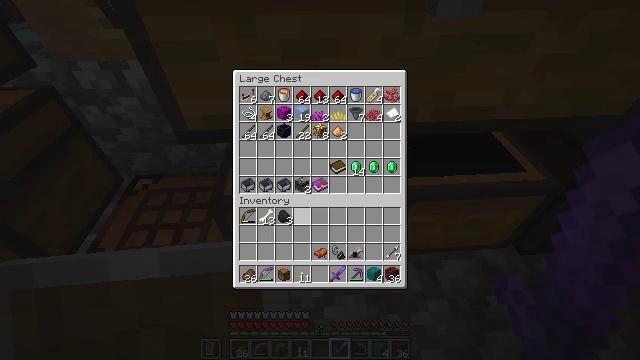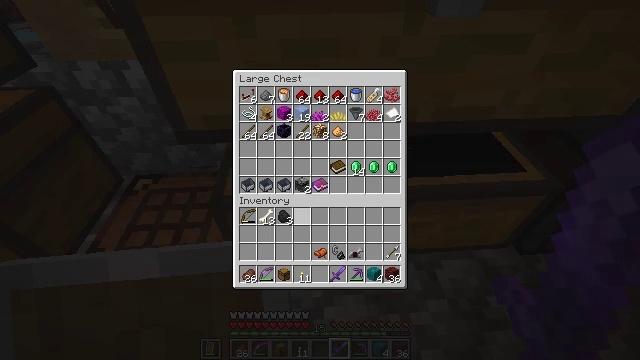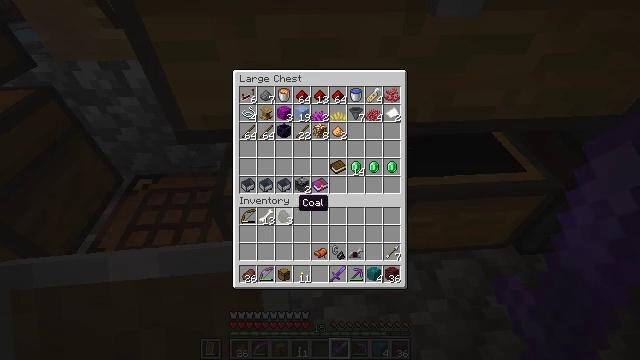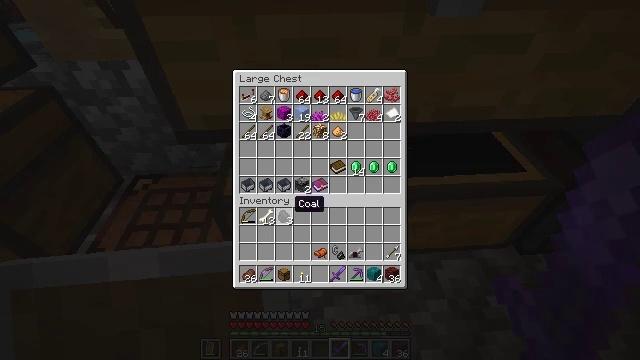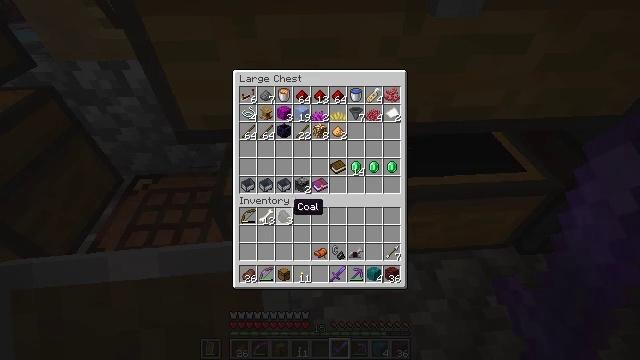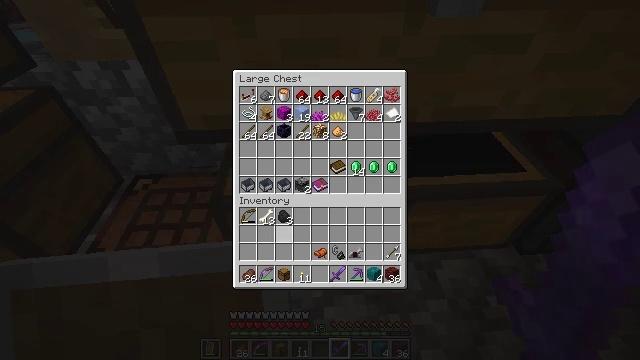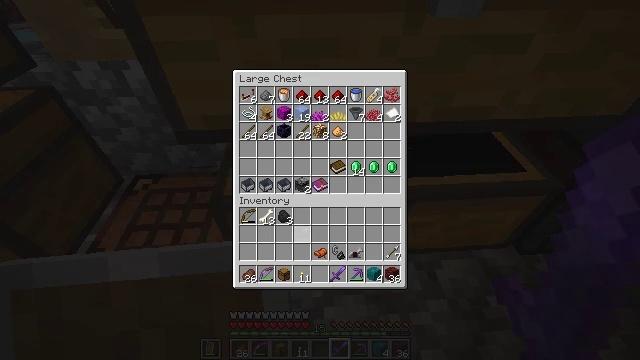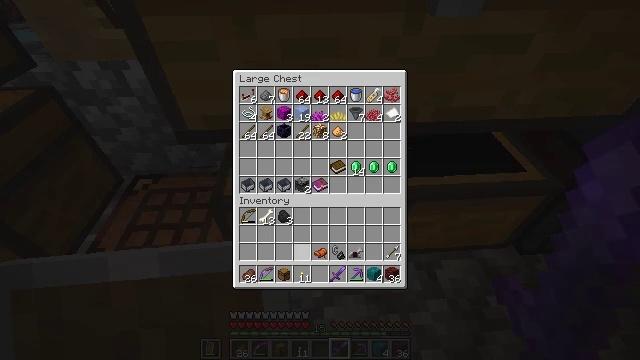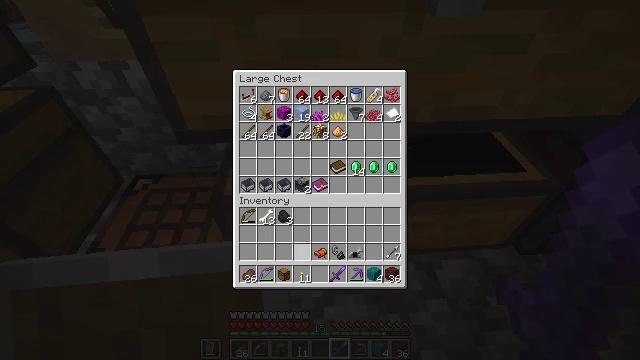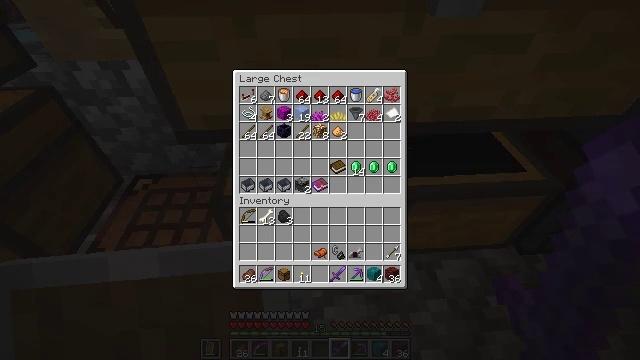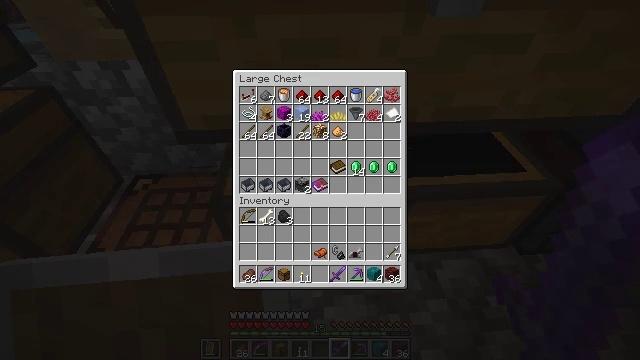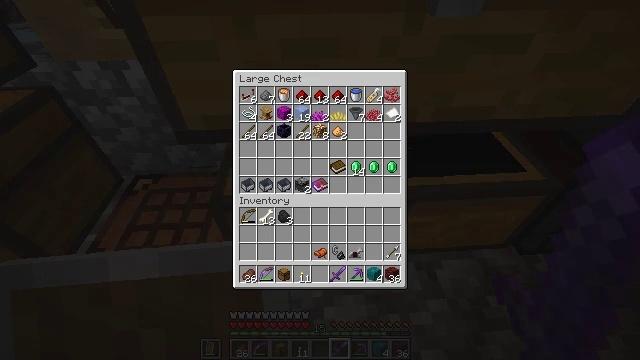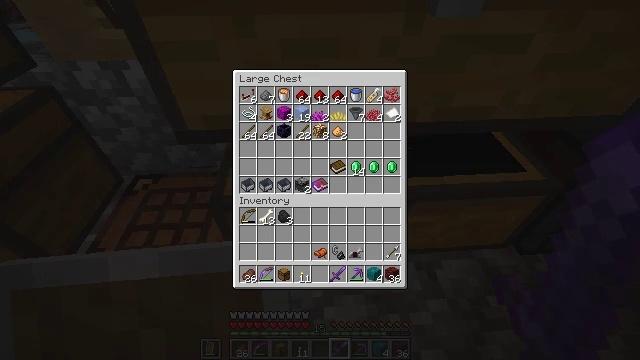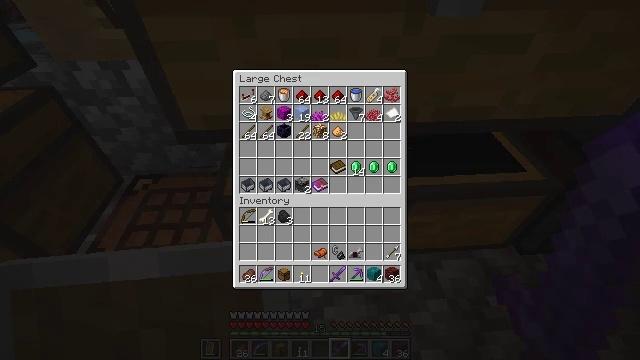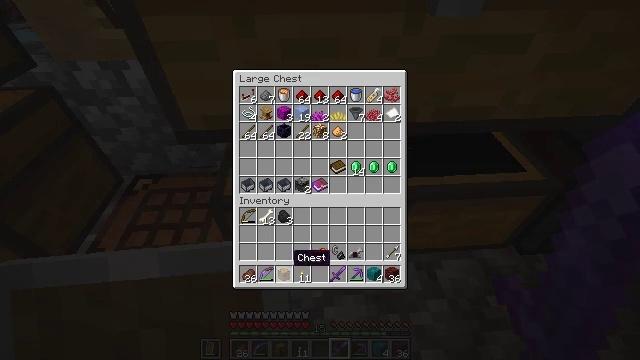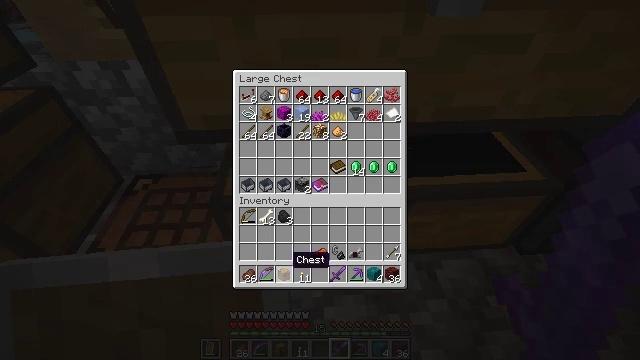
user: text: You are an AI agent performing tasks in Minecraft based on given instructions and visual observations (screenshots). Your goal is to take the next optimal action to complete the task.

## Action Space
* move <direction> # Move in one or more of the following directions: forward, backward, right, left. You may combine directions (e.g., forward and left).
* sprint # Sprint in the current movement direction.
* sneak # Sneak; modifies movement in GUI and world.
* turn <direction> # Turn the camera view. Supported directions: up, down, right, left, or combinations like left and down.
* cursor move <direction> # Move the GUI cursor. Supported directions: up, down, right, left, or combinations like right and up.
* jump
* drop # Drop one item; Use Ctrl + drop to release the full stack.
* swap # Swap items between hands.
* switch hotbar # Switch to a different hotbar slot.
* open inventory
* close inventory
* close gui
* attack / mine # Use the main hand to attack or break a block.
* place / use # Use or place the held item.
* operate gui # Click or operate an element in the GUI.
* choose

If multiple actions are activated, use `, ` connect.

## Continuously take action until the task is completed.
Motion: motion action
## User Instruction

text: Combine the necessary materials to craft an ender eye.
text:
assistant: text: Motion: sneak
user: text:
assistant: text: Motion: sneak
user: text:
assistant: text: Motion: sneak
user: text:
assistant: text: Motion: sneak
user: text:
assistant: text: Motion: sneak, turn down
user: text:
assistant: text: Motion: sneak, turn down
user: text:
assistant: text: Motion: sneak, turn down
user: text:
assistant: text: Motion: sneak
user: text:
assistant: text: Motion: sneak
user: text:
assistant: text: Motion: sneak
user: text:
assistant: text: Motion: sneak
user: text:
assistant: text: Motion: sneak
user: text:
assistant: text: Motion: sneak
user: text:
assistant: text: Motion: sneak
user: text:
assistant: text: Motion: sneak
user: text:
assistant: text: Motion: sneak
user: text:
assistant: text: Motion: sneak
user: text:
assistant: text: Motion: sneak, use / place
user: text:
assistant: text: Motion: sneak, use / place
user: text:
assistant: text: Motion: sneak, use / place
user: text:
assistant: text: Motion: sneak
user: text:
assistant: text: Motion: sneak
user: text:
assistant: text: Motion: sneak
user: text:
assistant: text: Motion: sneak
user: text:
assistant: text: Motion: sneak
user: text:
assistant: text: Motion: sneak
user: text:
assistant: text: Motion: sneak
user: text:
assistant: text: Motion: sneak
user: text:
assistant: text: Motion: sneak
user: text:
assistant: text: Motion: sneak